Interaction volume radius: 5 \u00c5
Interaction volume height: 25 \u00c5
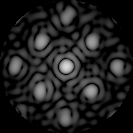
Disorder parameter: 0.2637